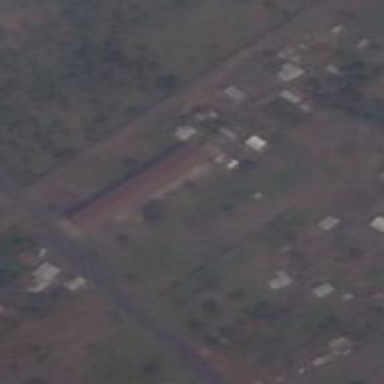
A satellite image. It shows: School.